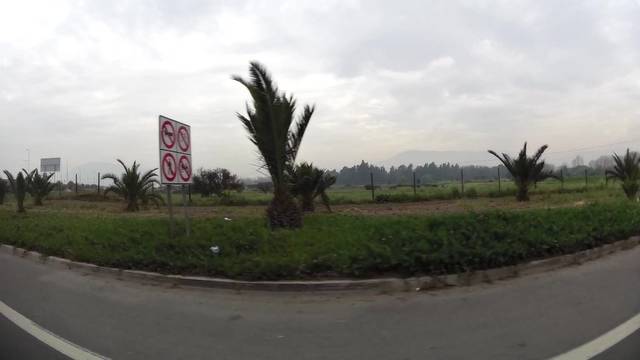
Region: Chile
Coordinates: -33.418, -70.793